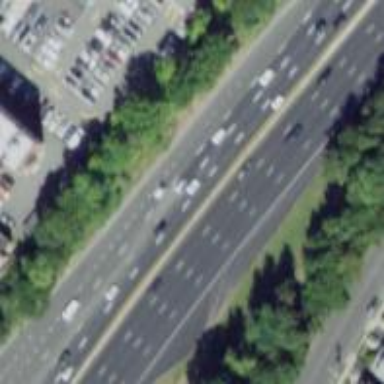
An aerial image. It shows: Motorway junction.